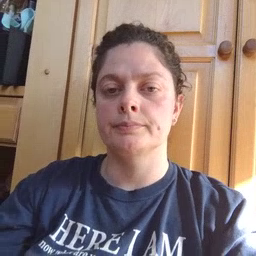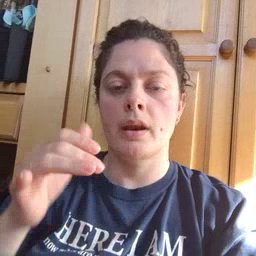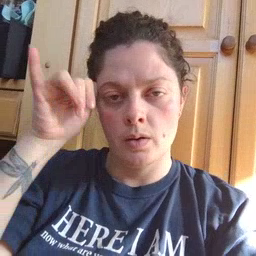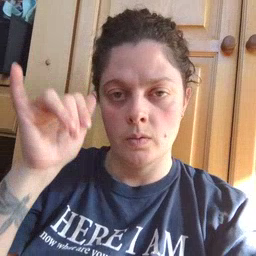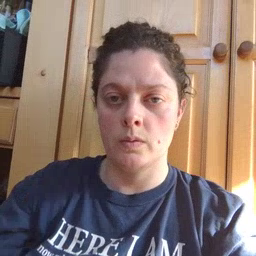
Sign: cow